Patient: sex F, age 38
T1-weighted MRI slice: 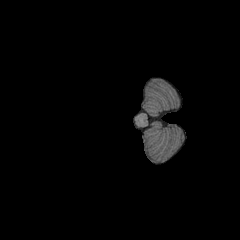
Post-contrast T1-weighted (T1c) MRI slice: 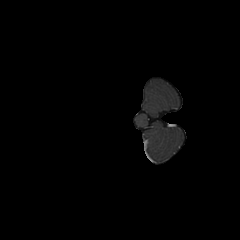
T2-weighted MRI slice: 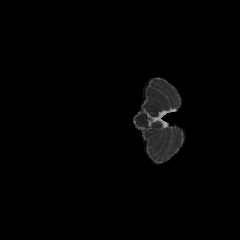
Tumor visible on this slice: no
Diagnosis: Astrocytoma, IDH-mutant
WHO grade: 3